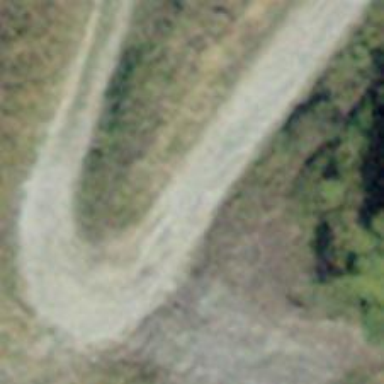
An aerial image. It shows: Downhill track with grade 4 surface.